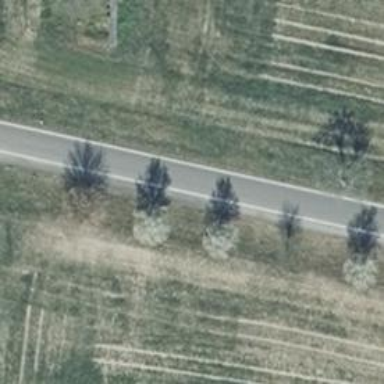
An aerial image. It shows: Row of deciduous broadleaved trees.